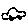
Label: car